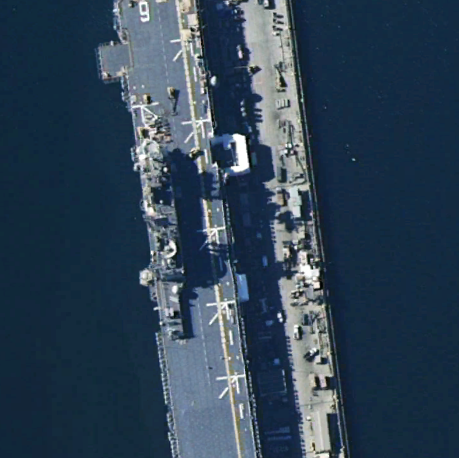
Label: assault